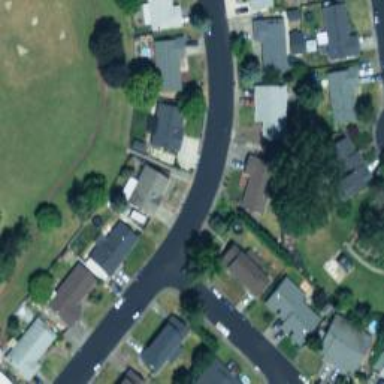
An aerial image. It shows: Residential road with sidewalk on the left.